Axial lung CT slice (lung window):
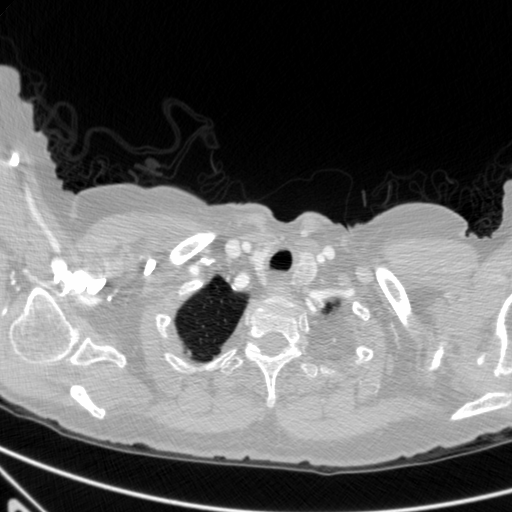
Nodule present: no